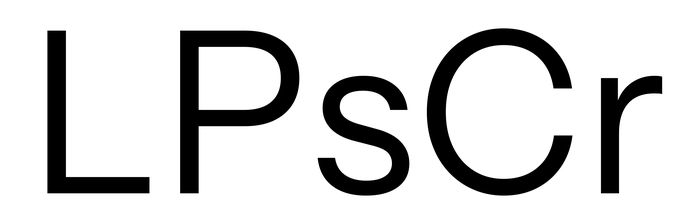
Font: InstrumentSans_Regular